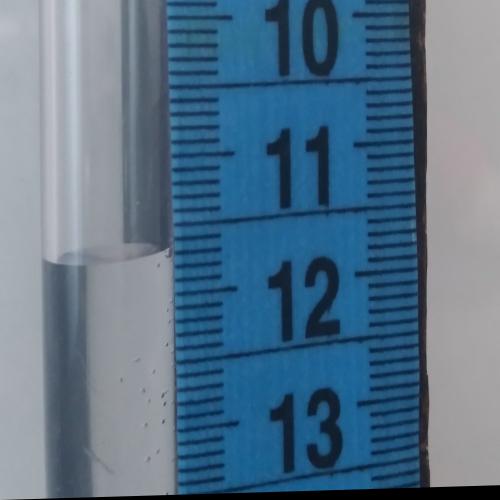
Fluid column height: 11.7 cm